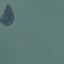
Land use / land cover class: SeaLake